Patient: sex M, age 74
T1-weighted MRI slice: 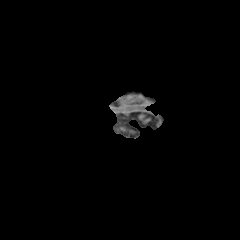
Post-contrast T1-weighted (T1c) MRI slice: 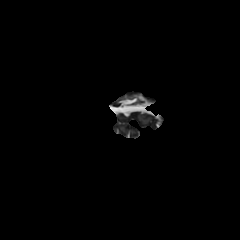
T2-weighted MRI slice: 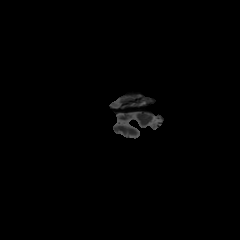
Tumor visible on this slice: no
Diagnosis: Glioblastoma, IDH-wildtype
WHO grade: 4